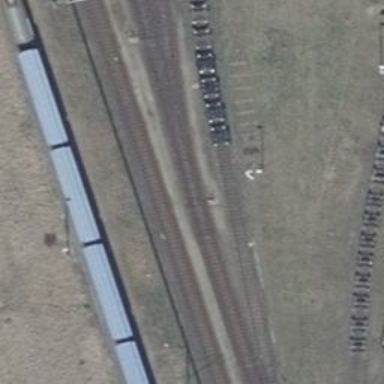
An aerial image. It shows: Railway switch.